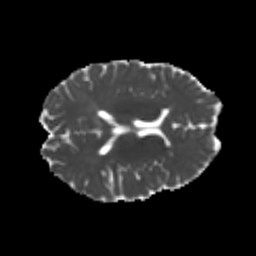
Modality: MD
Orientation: axial
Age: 23
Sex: female
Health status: healthy
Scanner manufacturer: philips
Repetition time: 7.387 s
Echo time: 0.08599 s